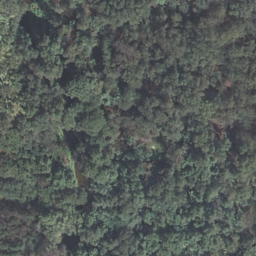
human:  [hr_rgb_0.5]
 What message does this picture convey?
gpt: forest